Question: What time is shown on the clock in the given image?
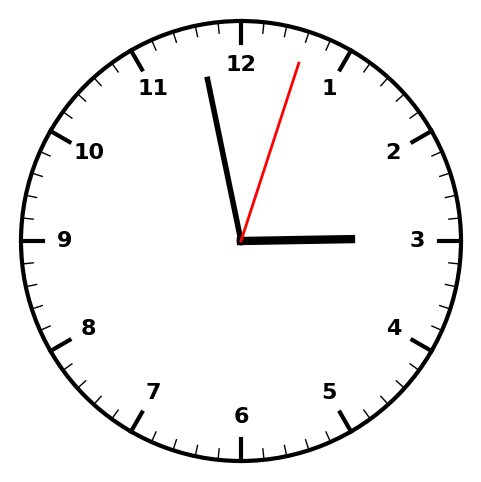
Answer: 02:58:03